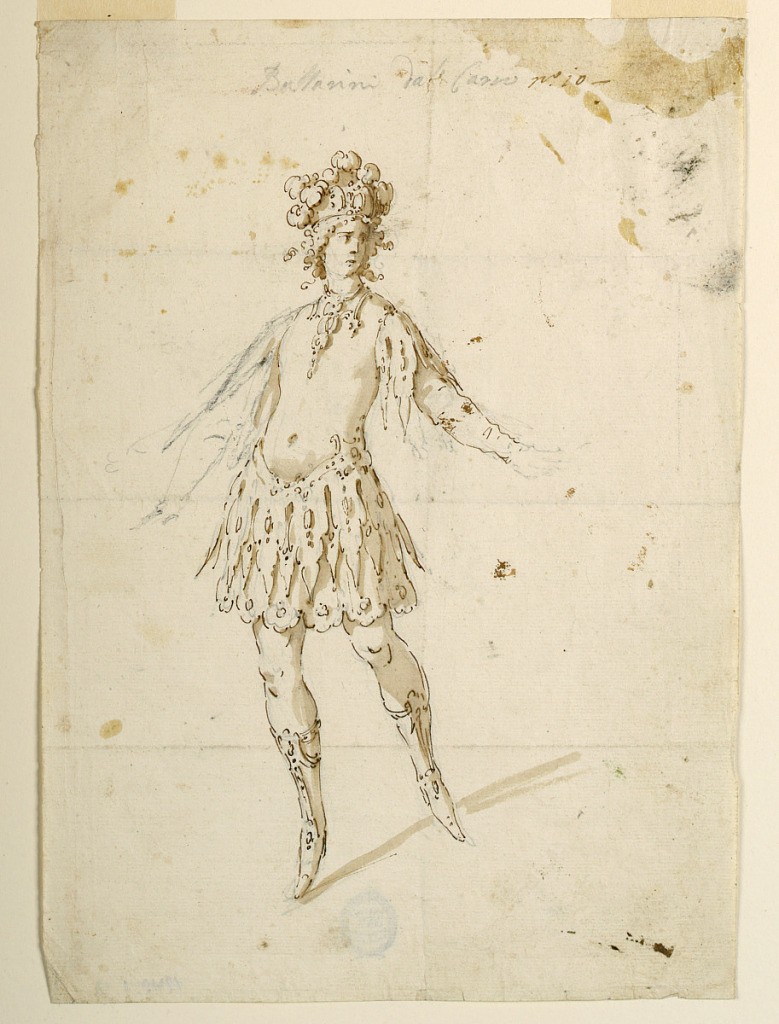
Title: Costume Design: Dancer to Perform on a Chariot for a Ballet
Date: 17th century
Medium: Pen and brown ink, brush and brown wash, black chalk, graphite on paper
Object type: Drawing
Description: Vertical format. Male figure shown frontally in a dancing pose; the right arm and the left hand are roughly sketched, in pencil. Written on top: "Ballarini dal carrone" (?); added in pen and ink: "no lo."